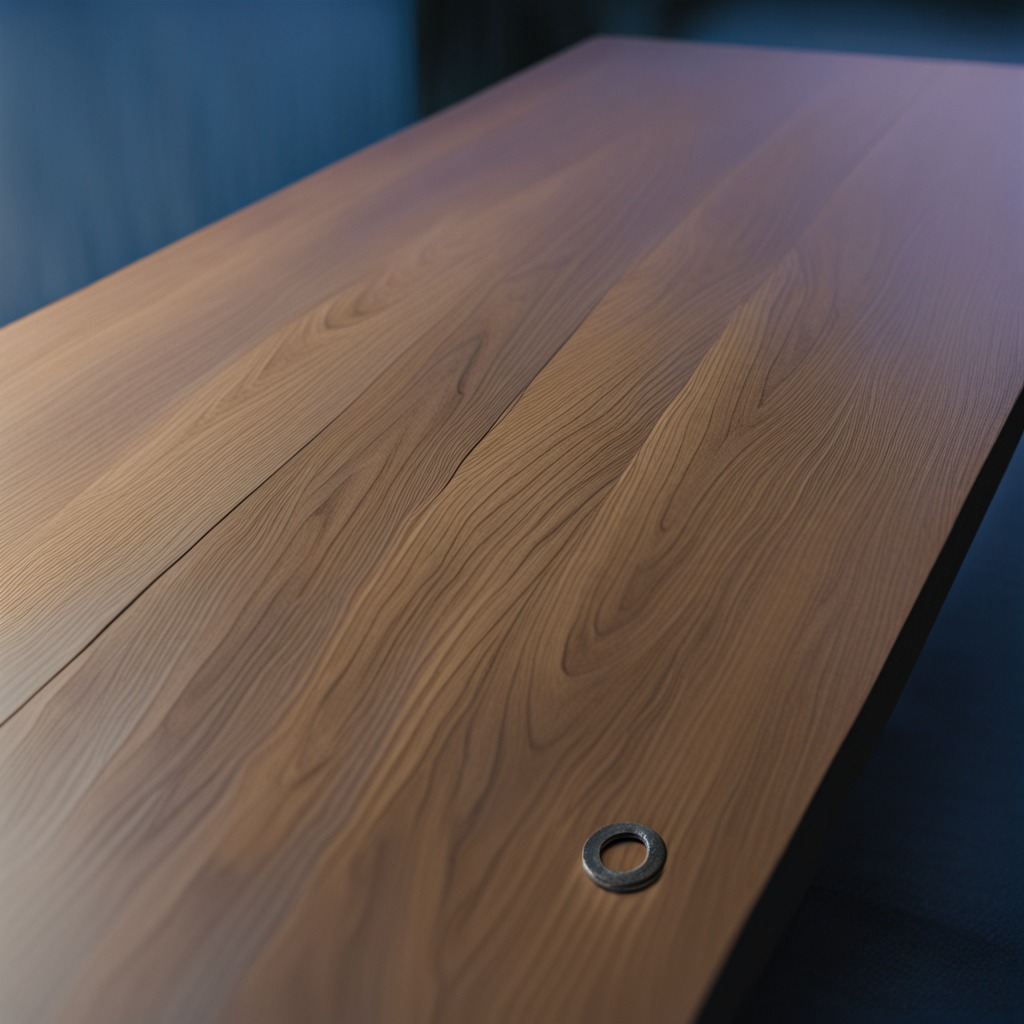
A flat metal washer is lying on the table in the small garage.